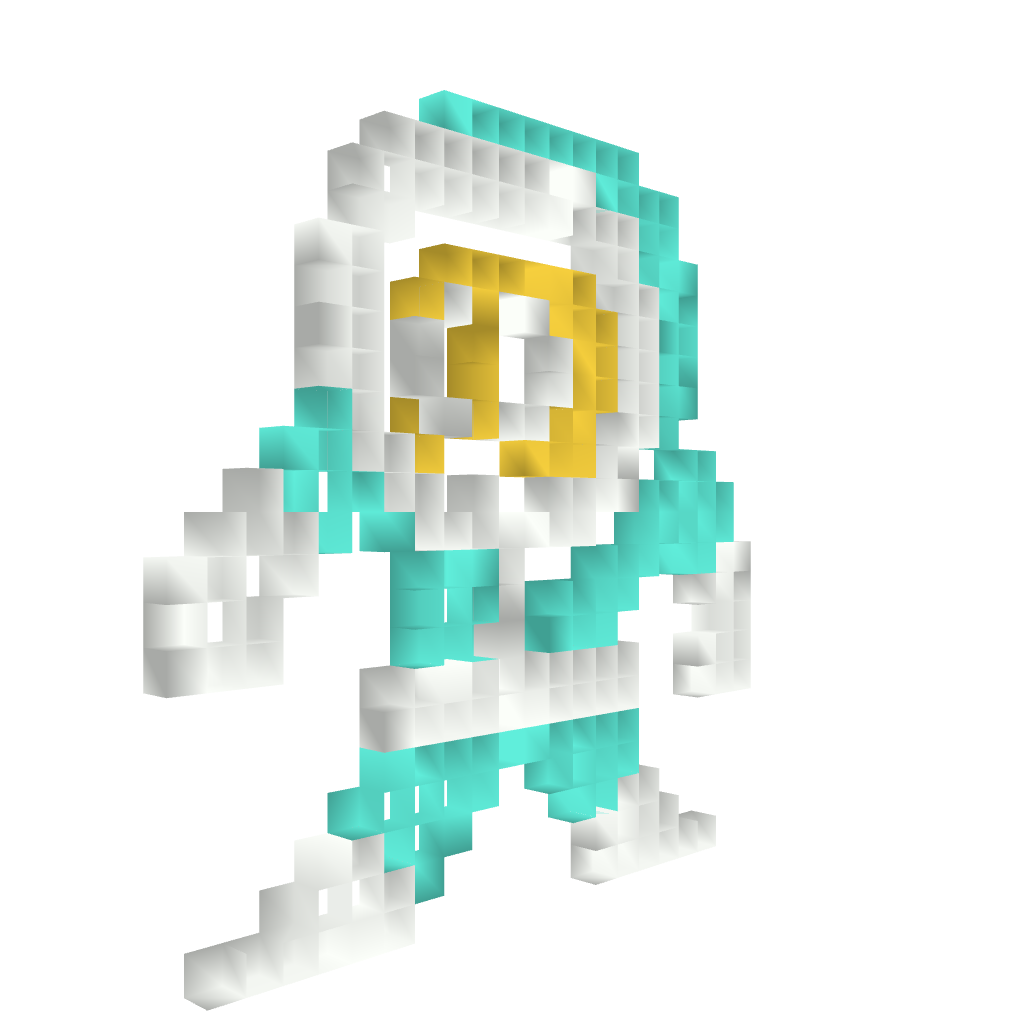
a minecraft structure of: Iceman (ErnieCIII)